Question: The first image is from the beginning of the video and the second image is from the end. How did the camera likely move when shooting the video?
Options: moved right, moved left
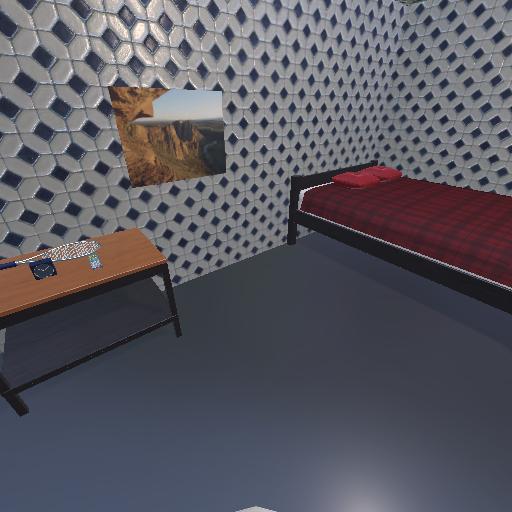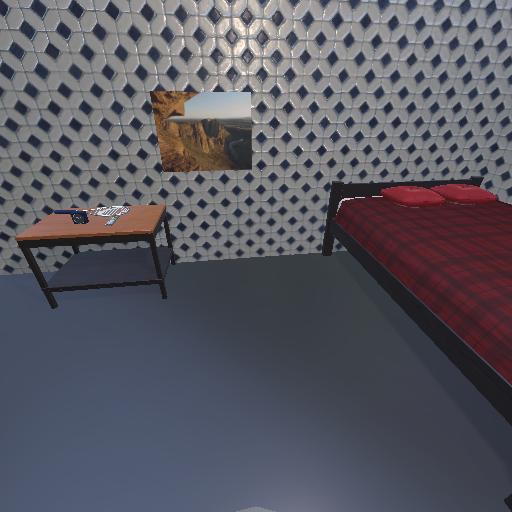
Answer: moved right